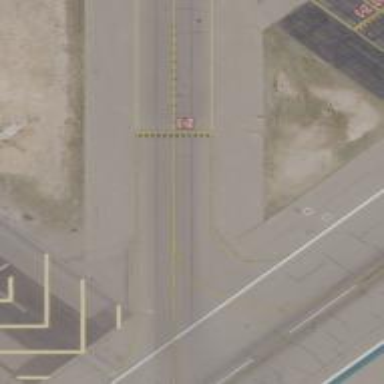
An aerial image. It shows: Image of taxiway at airport.